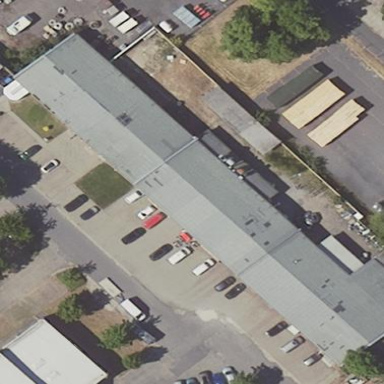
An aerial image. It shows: Commercial building.